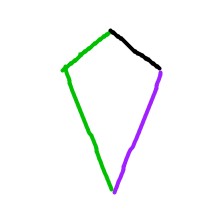
Shape: kite